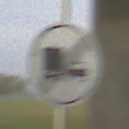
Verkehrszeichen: EndeUeberholverbotKraftfahrzeuge
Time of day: SunriseSunset
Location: Outdoor (Suburban)
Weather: PartlyCloudy
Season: NotSpecified
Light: Natural